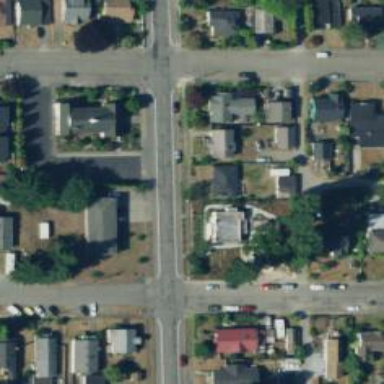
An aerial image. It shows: Alley classified as service road.